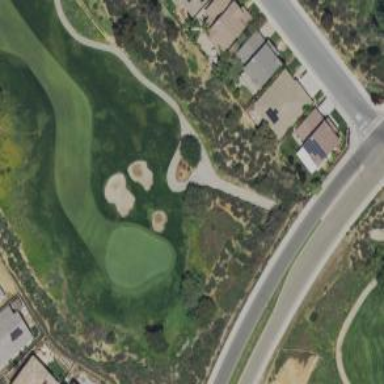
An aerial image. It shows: Service road designated as golf cart path.